Interaction volume radius: 5 \u00c5
Interaction volume height: 15 \u00c5
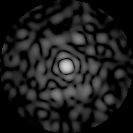
Disorder parameter: 0.8733